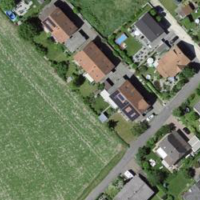
EUNIS habitat code: 55
Species observed at this site:
Carpocoris purpureipennis